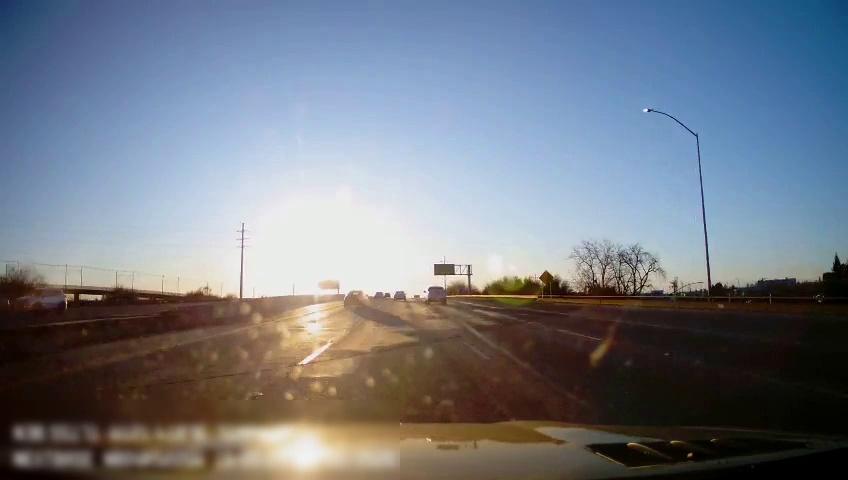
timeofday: Day
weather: Sunny
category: Drivable Space
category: Vehicles | Truck
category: Vehicles | Car
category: Vehicles | Car
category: Vehicles | Car
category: Vehicles | SUV
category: Lanes | Alternate Lane
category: Lanes | Alternate Lane
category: Lanes | Current Lane
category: Lanes | Current Lane
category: Lanes | Alternate Lane
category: Traffic | Signs
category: Traffic | Signs
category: Traffic | Signs